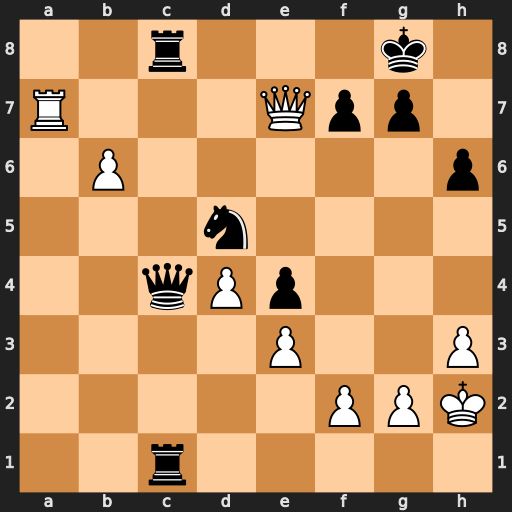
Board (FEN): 2r3k1/R3Qpp1/1P5p/3n4/2qPp3/4P2P/5PPK/2r5
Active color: w
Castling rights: -
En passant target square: -
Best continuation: Qxf7+ Kh8 Qxg7#